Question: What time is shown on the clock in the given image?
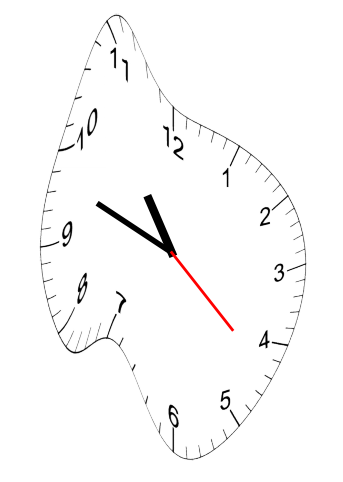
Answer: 10:48:22